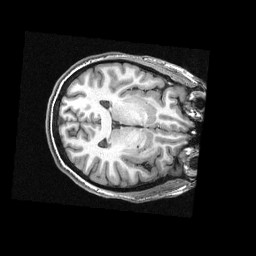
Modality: T1w
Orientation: axial
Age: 26
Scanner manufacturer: siemens
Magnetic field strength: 3 T
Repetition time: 2.3 s
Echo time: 0.00336 s